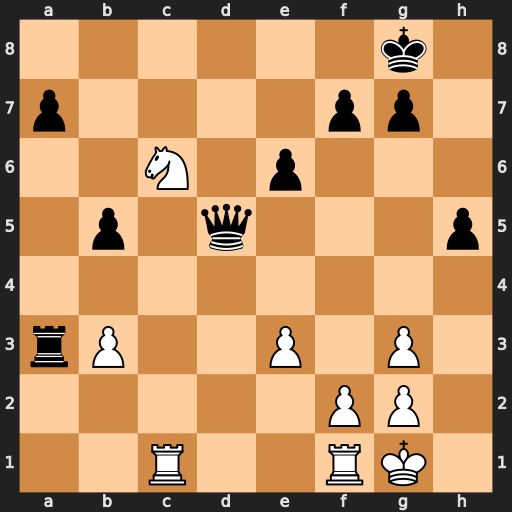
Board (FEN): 6k1/p4pp1/2N1p3/1p1q3p/8/rP2P1P1/5PP1/2R2RK1
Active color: w
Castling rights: -
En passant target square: -
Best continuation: Ne7+ Kf8 Nxd5